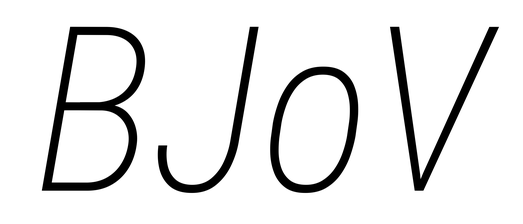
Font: Roboto-Italic_Condensed_ExtraLight_Italic